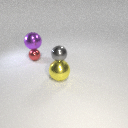
small red metal sphere below large purple metal sphere